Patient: sex M, age 57
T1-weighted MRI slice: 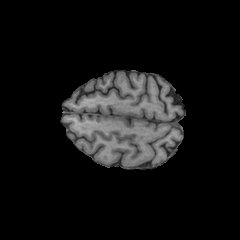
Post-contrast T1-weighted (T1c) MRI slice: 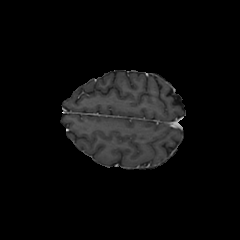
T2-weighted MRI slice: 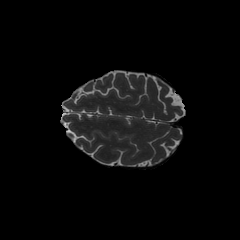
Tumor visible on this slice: no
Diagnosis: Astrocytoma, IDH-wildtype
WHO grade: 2